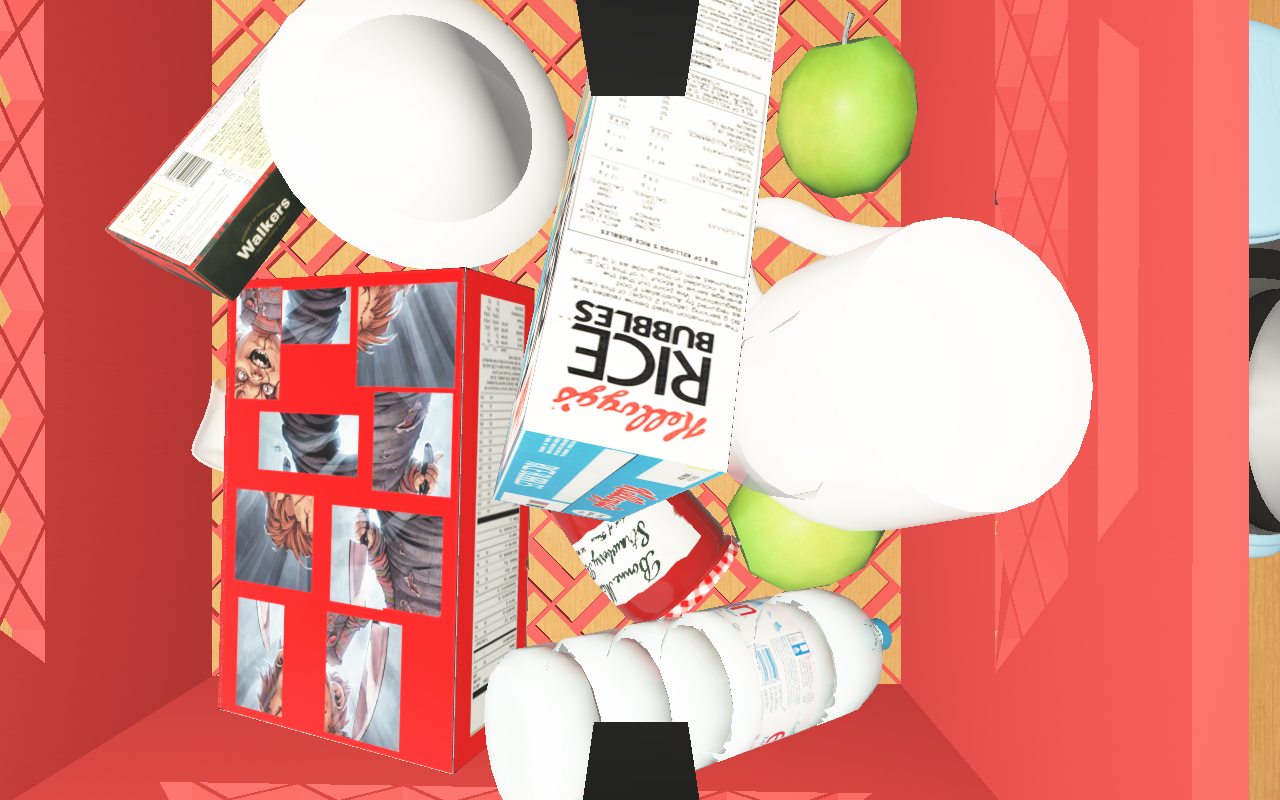
Objects in the scene:
apple
apple
orange
orange
spoon
plate
wineglass
jam jar
cereal box
cereal box
biscuit box